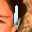
Label: 1